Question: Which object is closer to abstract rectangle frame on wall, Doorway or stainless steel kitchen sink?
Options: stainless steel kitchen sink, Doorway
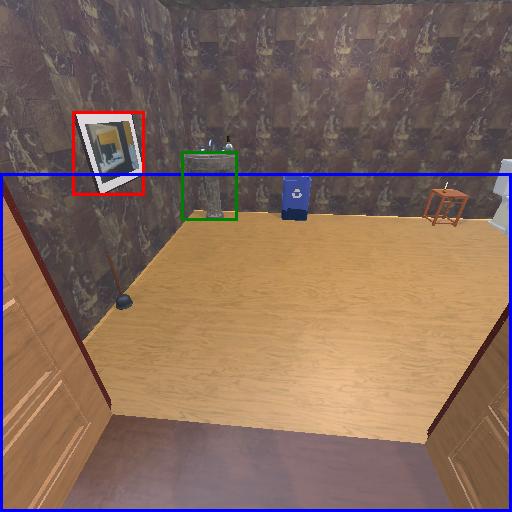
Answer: stainless steel kitchen sink